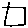
Label: square